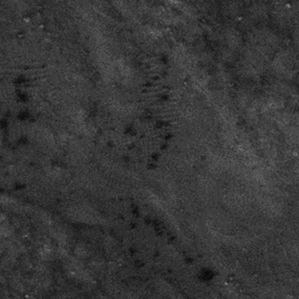
Label: frost